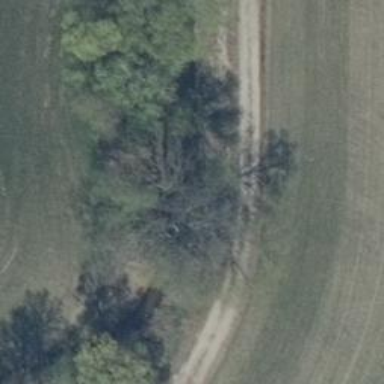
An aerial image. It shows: Row of deciduous broadleaved trees.